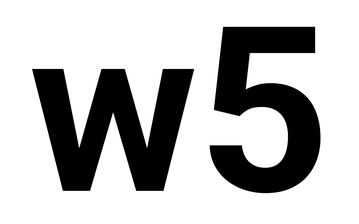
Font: Roboto_Bold